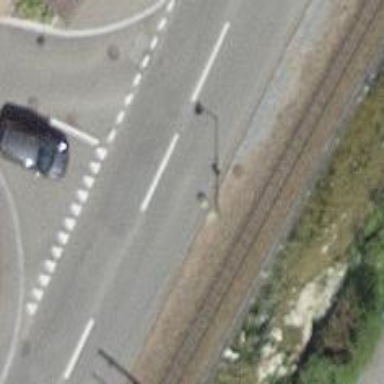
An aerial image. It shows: Railway level crossing.